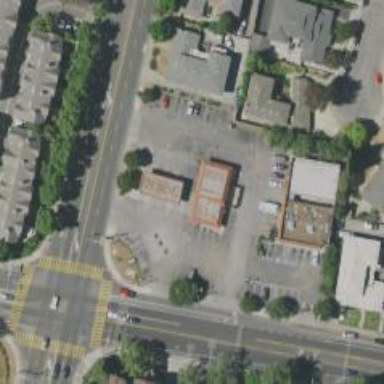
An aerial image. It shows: Convenience shop.